Field crop: maize
Growth stage: 2
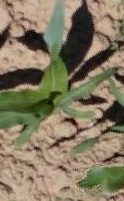
Species: maize